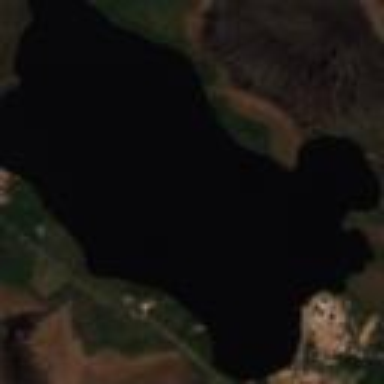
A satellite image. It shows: Lake with natural water.